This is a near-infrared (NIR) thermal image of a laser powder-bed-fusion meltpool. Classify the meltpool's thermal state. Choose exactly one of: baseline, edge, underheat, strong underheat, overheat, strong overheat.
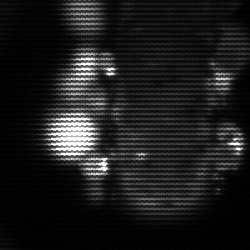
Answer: strong underheat